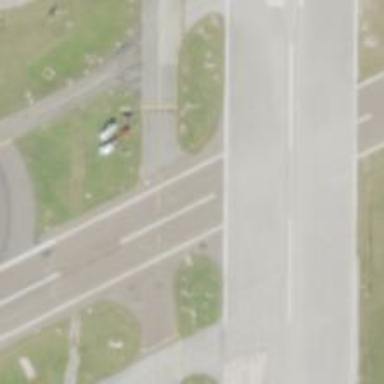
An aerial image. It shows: Image of taxiway at airport.